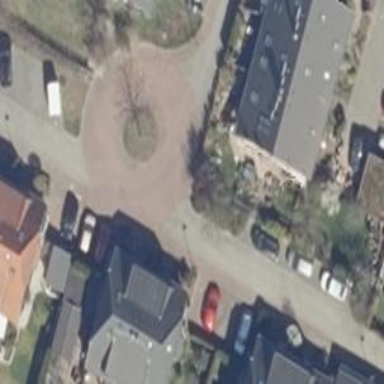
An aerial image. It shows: Living street.